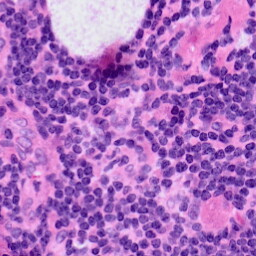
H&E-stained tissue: LymphNode